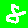
Digit: 8